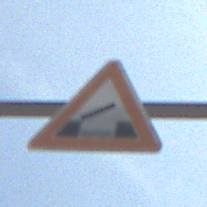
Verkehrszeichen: BeweglicheBruecke
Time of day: Midday
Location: Outdoor (Nature)
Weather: PartlyCloudy
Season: NotSpecified
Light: Natural